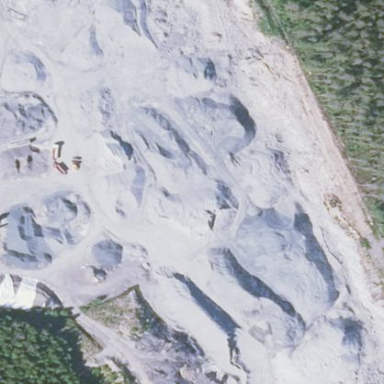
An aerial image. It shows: Quarry area.